Question: urls.py ->
'''
''''from django.contrib import admin
from django.urls import path
from Administrator import views
admin.site.index_template = 'admin/dashboard.html'
admin.autodiscover()
urlpatterns = [
path('admin/', admin.site.urls),
]
'''
'''
I have added a custom 'admin_index' template in 'urls.py'. My doubt is shown in the picture.
My Admin index custom 'template.Kindly':

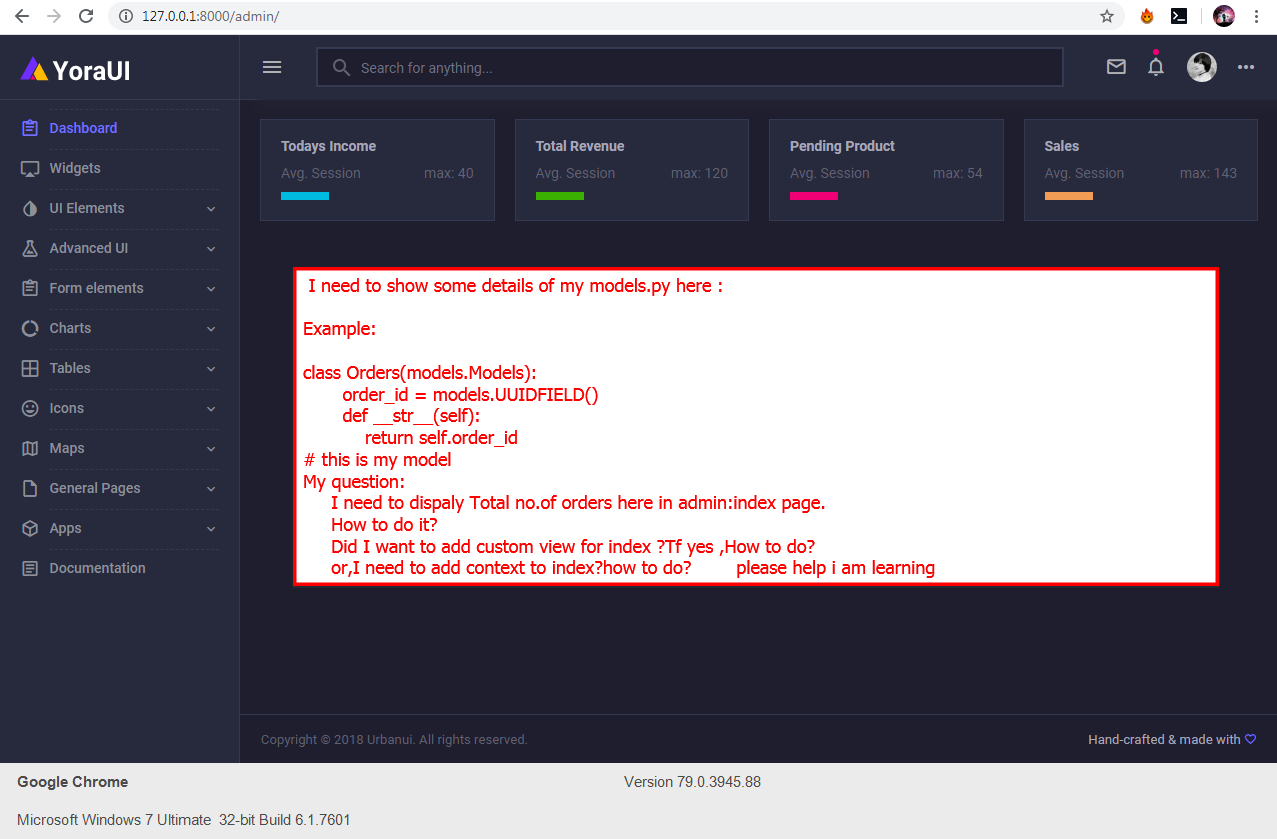
Answer: <URL> and then in this custom admin site class you can override the 'index' method to provide additional context that you can then use in your template
'''
class CustomAdminSite(admin.AdminSite):
def index(self, request, extra_context=None):
extra_context = extra_context or {}
extra_context['foo'] = 'bar'
return super().index(request, extra_context=extra_context)
'''